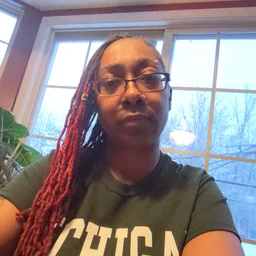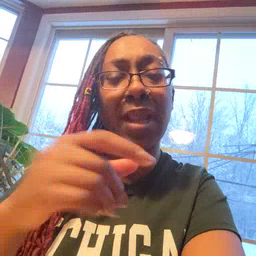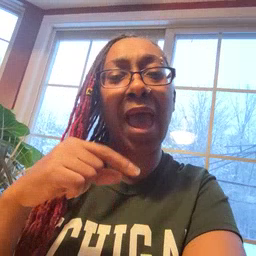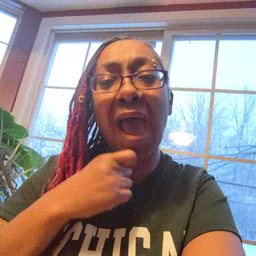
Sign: owie